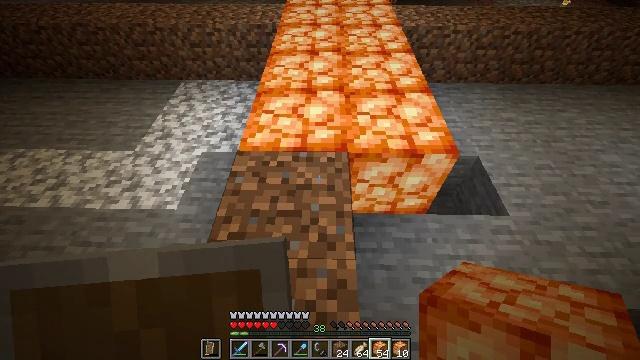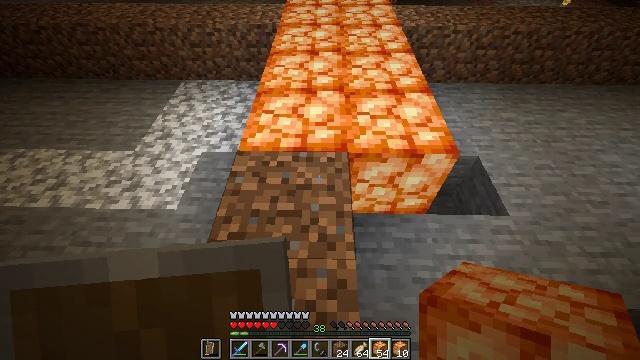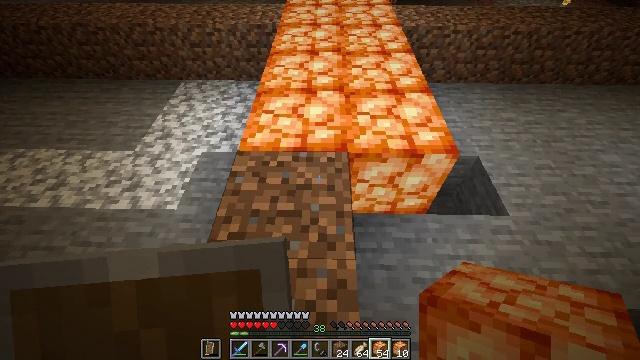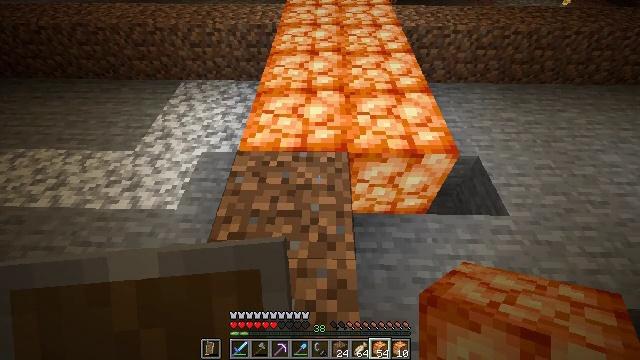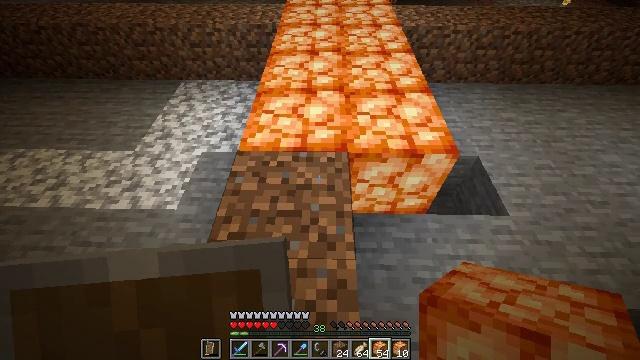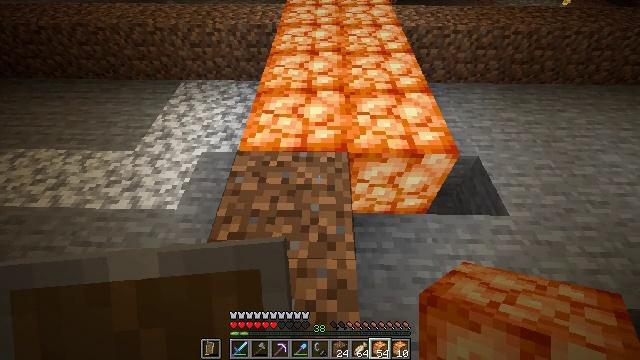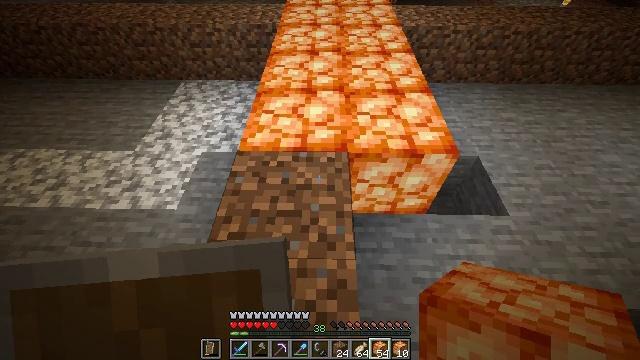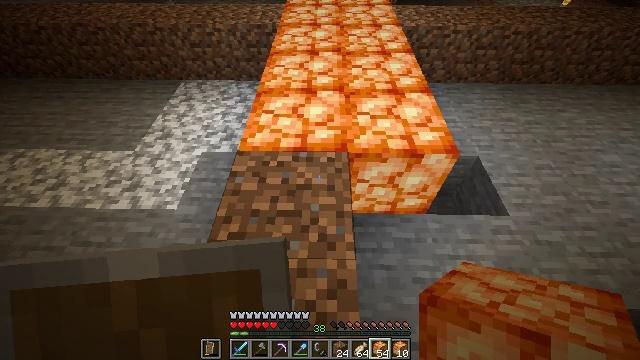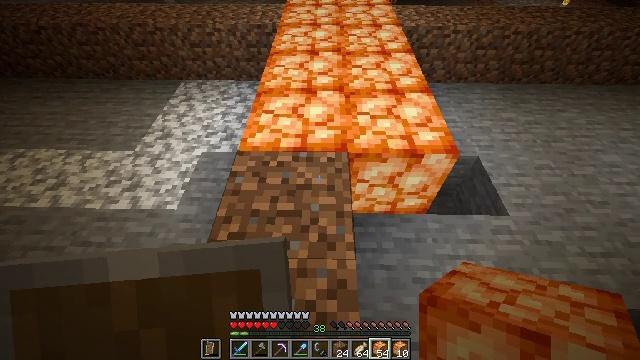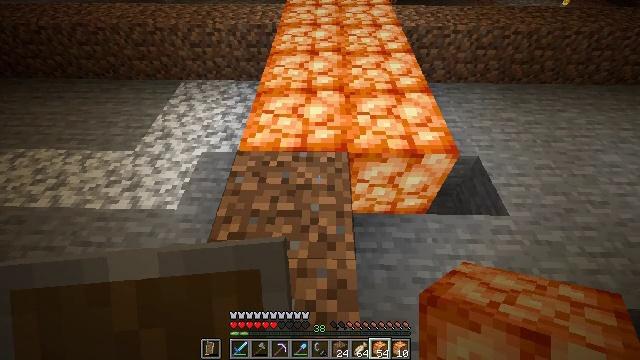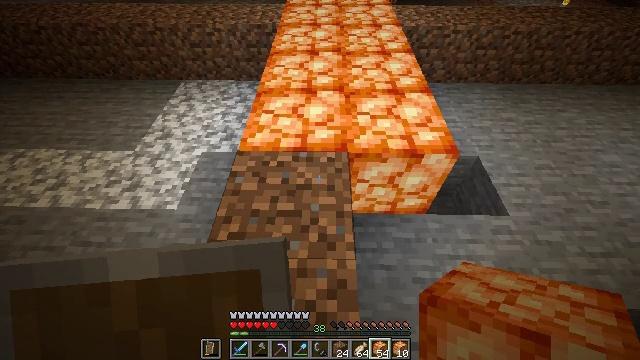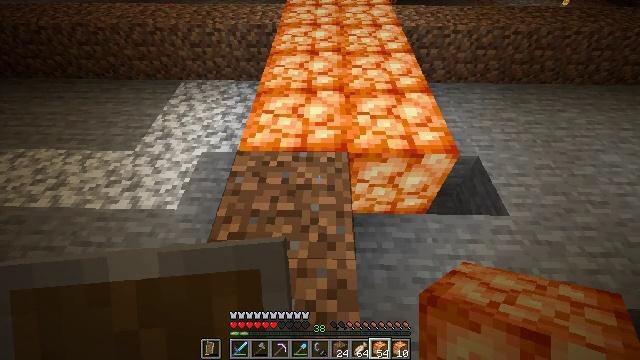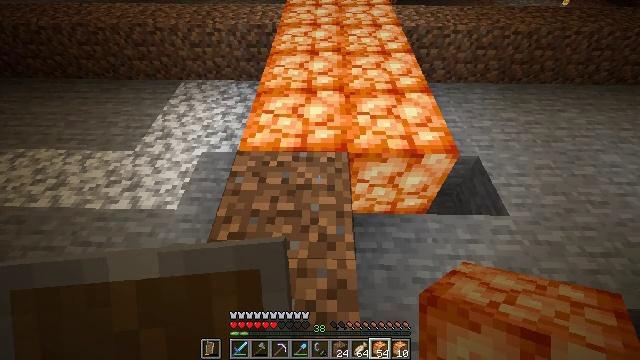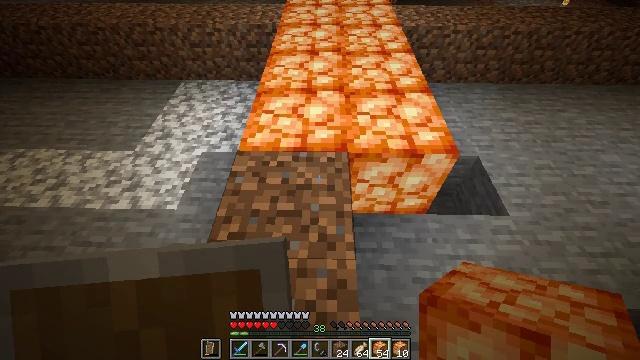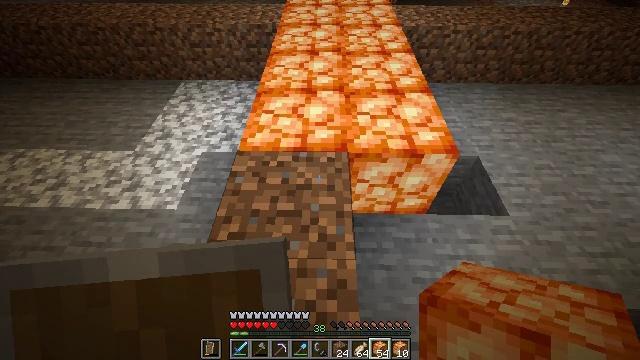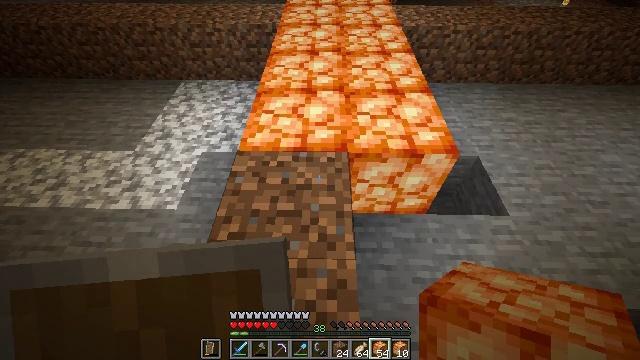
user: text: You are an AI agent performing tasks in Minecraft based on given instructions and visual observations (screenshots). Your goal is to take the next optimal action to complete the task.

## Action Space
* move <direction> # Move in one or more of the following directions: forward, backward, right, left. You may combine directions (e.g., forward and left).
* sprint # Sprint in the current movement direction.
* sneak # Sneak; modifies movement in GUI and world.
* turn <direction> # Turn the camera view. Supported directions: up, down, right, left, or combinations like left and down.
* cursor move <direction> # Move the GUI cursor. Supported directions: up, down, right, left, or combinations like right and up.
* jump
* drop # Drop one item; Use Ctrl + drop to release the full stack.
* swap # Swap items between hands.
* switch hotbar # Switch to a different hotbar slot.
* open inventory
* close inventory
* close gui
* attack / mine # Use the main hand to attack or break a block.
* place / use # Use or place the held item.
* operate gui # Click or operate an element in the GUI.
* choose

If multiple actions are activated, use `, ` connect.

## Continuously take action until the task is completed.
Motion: motion action
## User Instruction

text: Break the glowing shroomlight.
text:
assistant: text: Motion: no_op
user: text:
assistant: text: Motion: no_op
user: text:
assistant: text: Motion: no_op
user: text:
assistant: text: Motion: no_op
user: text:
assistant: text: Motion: no_op
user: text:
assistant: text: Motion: no_op
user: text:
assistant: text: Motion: no_op
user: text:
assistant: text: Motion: no_op
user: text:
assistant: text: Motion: no_op
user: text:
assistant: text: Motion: no_op
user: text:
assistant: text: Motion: no_op
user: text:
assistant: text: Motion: no_op
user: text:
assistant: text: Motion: no_op
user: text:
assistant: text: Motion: no_op
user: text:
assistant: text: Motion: no_op
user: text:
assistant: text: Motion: no_op
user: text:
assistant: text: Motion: no_op
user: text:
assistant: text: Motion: no_op
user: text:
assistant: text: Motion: no_op
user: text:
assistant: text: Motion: no_op
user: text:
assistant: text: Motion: no_op
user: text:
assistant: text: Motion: no_op
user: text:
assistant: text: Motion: no_op
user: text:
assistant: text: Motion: no_op
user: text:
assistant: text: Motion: no_op
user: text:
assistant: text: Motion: no_op
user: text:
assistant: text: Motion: no_op
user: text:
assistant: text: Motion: no_op
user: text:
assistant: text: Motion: no_op
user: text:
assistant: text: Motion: no_op